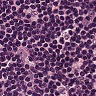
Metastatic tissue present: no